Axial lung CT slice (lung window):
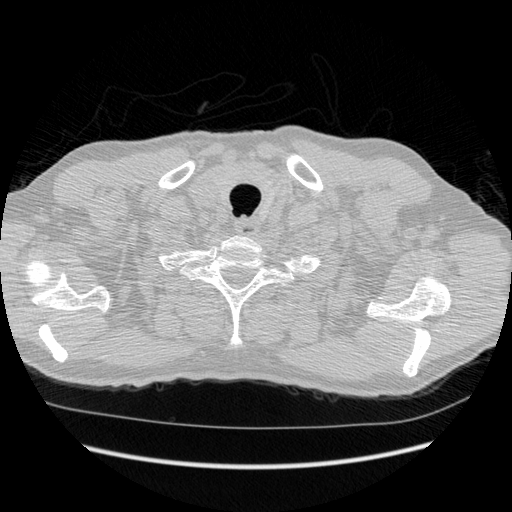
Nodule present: no